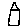
Label: house